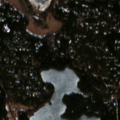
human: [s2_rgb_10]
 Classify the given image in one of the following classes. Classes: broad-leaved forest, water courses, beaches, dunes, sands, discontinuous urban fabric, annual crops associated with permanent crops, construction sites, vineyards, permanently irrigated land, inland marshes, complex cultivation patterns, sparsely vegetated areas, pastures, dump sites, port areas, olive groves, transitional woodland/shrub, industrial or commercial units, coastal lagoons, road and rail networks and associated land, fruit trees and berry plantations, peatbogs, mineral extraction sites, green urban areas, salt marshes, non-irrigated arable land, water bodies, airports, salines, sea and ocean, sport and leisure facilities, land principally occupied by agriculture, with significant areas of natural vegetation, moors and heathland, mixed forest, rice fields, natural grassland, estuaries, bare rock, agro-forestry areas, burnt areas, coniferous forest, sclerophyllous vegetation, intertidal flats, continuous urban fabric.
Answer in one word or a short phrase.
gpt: land principally occupied by agriculture, with significant areas of natural vegetation, coniferous forest, water bodies, sea and ocean